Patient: sex M, age 55
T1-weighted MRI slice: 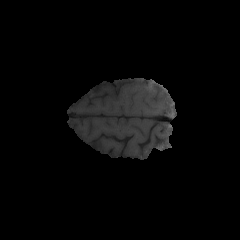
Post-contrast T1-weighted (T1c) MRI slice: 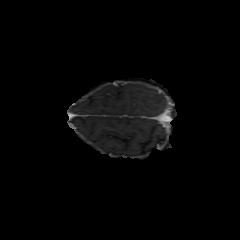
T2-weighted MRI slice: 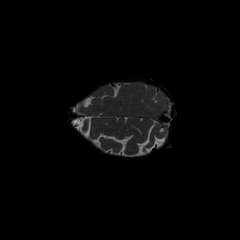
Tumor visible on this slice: no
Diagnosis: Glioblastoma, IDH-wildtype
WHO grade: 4